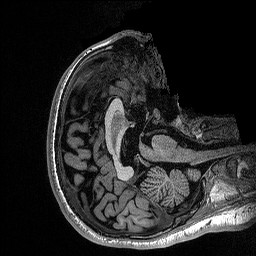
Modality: T1w
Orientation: axial
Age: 29
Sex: male